Question: Let's say I have an excel file as below:

If you are not able to view the image link, the excel file is basically like this:
'''
Name XXX
Age XXX
Gender XXX
Job XXX
Location XXX
... ...
... ...
'''
(Repeat the list of "Name, Age, Gender, Job, Location".) "XXX" represent the content correspond to each field of the list.
I searched online about row-to-column conversion, and I found the paste function called 'transpose' within the excel. However, it is very simple as it converts all the rows into columns.
What I want to do is to , with column names of Name, Age, Gender, Job and Location.
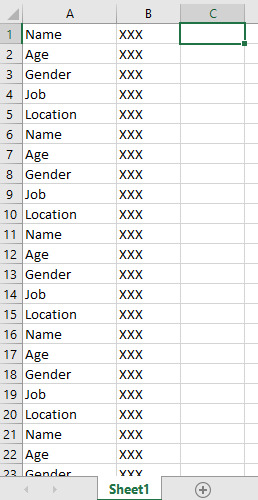
Answer: '''
import numpy as np
import pandas as pd
import openpyxl
dfs = pd.read_excel('input.xlsx', sheet_name=None,header=None)
tester=dfs['Sheet1'].values.tolist()
keys = list(zip(*tester))[0]
seen = set()
seen_add = seen.add
keysu= [x for x in keys if not (x in seen or seen_add(x))]
values = list(zip(*tester))[1]
a = np.array(values).reshape(int(len(values)/len(keysu)),len(keysu))
list1=[keysu]
for i in a:
list1.append(list(i))
df=pd.DataFrame(list1)
df.to_excel('output.xlsx',index=False,header=False)
'''
> input.xlsx
<URL>
> Output.xlsx
<URL>